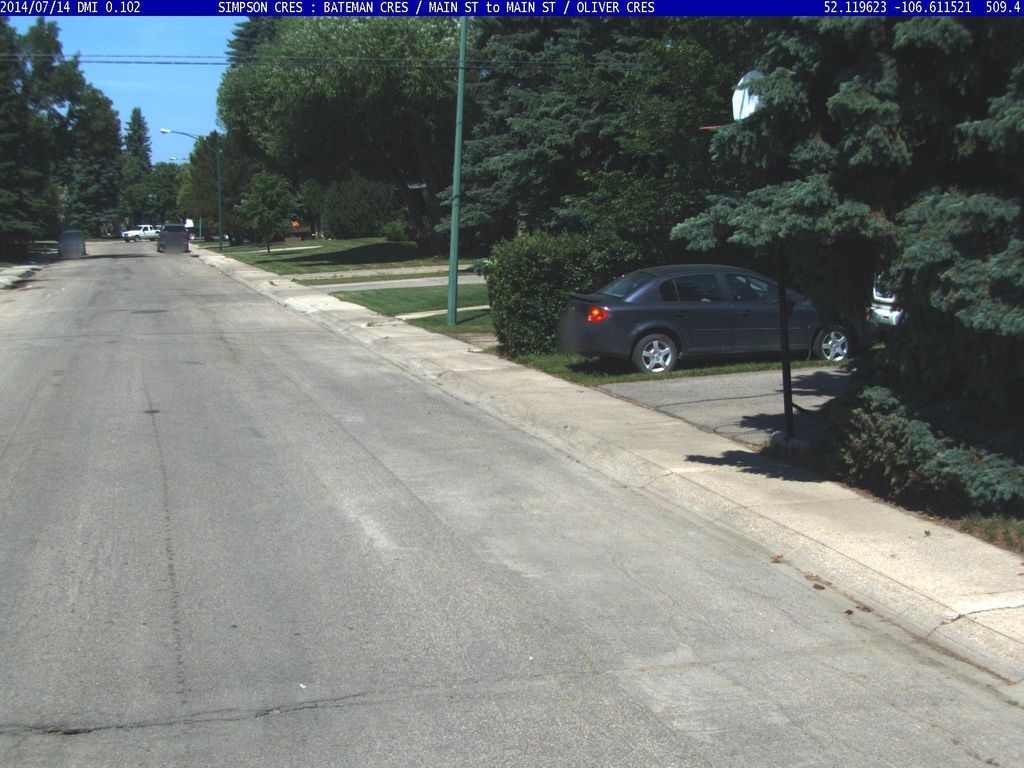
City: saskatoon